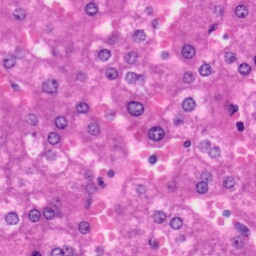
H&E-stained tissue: Liver